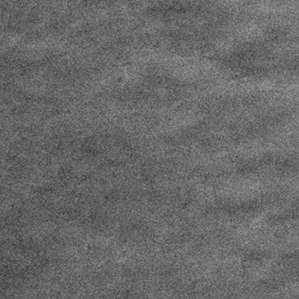
Label: frost